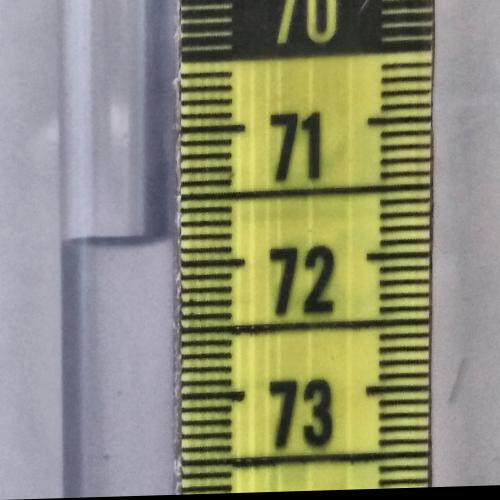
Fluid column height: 71.8 cm